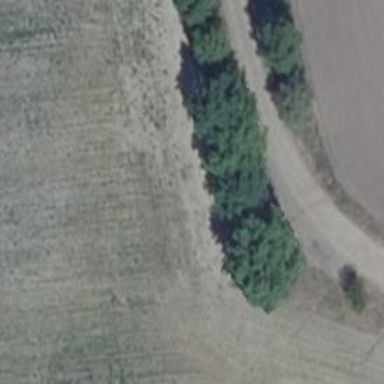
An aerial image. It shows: Row of deciduous broadleaved trees.